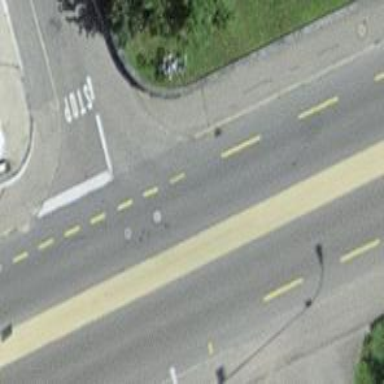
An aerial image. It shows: Primary highway with dedicated lane for cyclists.